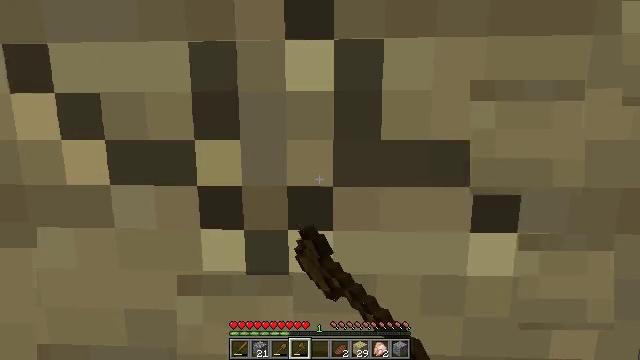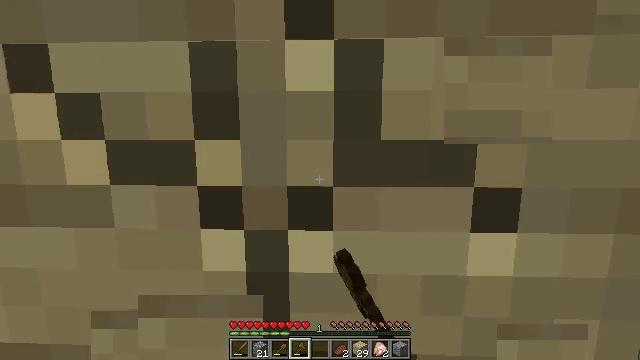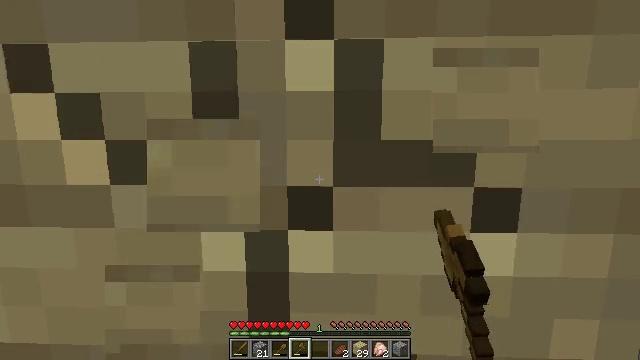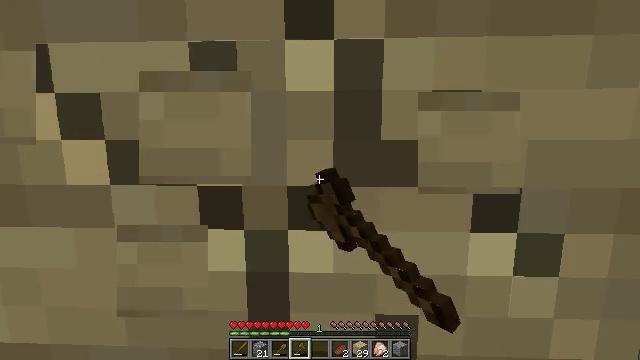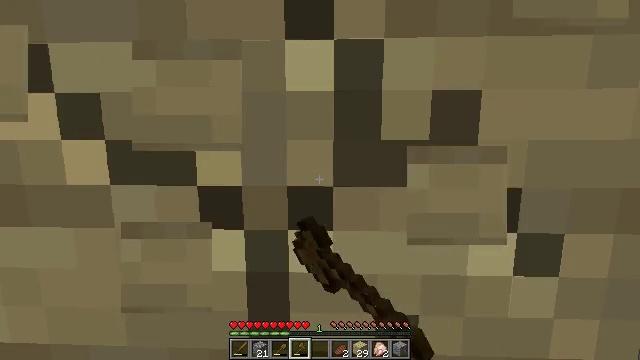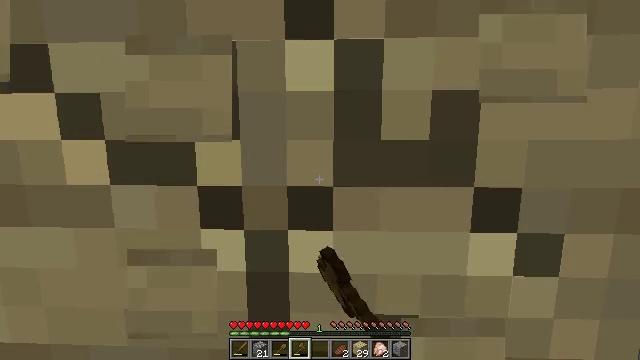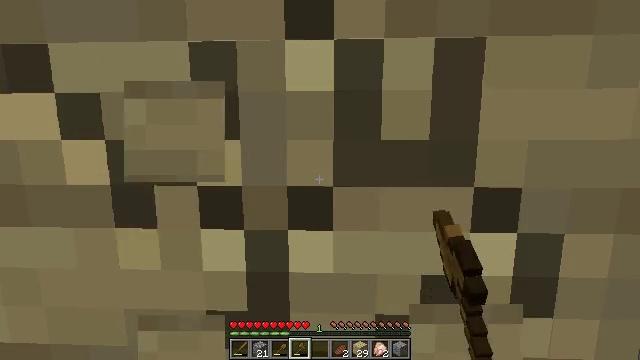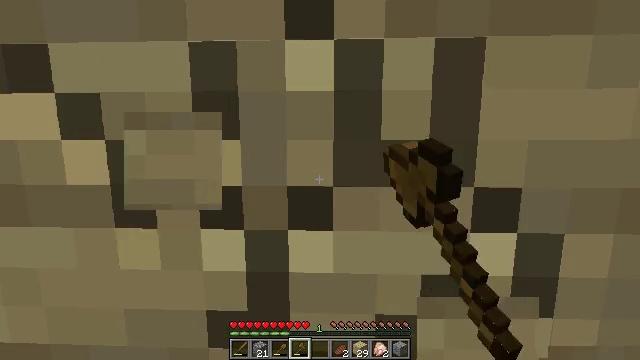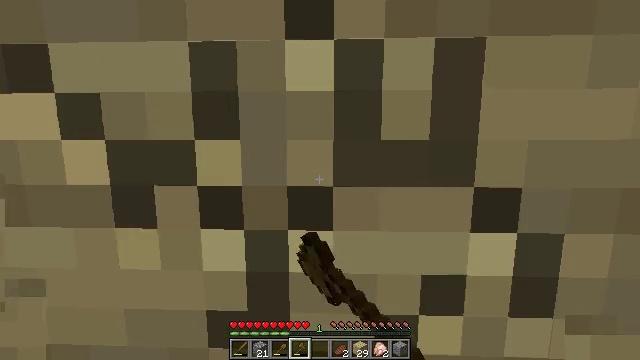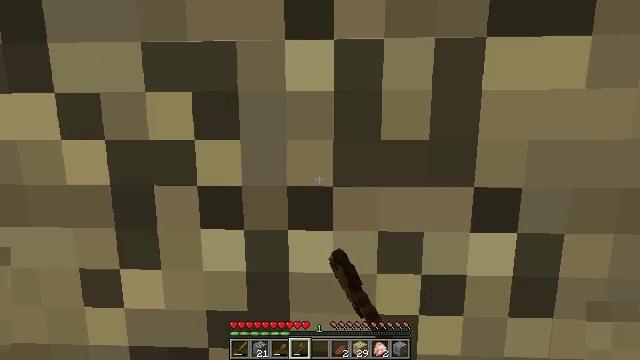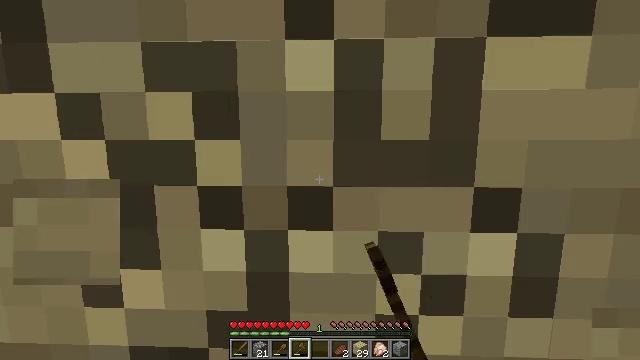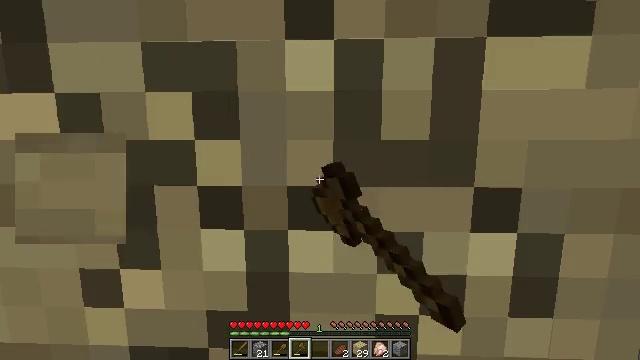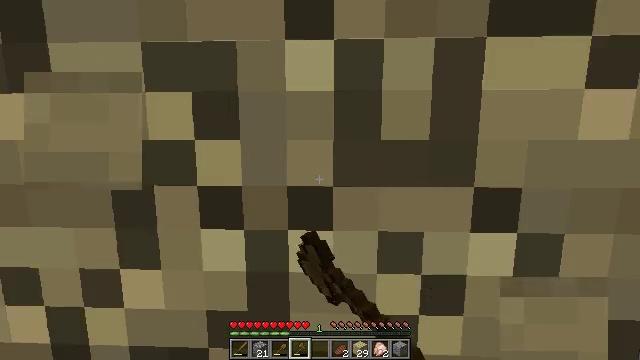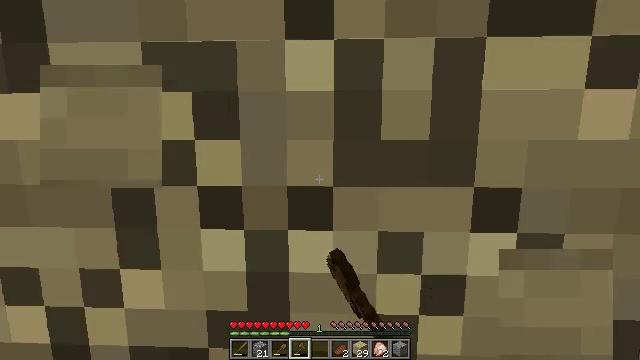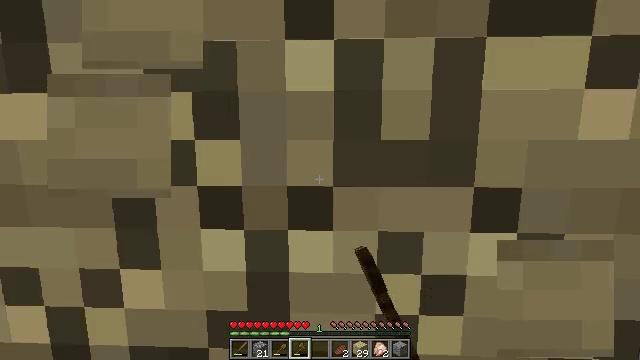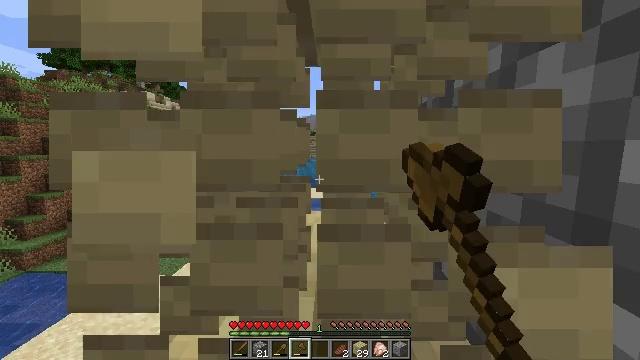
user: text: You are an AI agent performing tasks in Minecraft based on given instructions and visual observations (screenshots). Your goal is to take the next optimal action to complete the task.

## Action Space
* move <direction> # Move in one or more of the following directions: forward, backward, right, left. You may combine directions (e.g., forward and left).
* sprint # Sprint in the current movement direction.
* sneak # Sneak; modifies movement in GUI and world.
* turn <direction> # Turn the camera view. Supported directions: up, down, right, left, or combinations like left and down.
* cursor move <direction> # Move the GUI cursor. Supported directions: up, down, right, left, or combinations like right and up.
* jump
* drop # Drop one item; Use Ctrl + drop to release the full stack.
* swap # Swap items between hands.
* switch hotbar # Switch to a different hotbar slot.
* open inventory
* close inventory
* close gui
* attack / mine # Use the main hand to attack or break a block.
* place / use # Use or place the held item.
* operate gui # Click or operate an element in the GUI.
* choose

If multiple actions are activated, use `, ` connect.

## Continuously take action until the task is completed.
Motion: motion action
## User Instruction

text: Mine the birch planks.
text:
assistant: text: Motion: attack / mine
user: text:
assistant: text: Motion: attack / mine
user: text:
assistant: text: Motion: attack / mine
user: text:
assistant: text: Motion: attack / mine
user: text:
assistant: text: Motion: attack / mine
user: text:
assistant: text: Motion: attack / mine
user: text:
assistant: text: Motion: attack / mine
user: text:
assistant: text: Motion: attack / mine
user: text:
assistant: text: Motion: attack / mine
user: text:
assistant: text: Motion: attack / mine
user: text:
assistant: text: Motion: attack / mine
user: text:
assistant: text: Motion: attack / mine
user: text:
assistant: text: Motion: attack / mine
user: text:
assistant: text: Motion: attack / mine
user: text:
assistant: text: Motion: attack / mine
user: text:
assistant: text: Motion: attack / mine
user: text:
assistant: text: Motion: attack / mine
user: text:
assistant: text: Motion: attack / mine
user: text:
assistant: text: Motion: attack / mine
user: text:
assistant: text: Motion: attack / mine
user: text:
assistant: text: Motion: attack / mine
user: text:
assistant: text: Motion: attack / mine
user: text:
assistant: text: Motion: attack / mine
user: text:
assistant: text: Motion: turn up, attack / mine
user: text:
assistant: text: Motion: turn up, attack / mine
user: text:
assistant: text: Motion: turn up, attack / mine
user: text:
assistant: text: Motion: turn up, attack / mine
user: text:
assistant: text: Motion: turn up, attack / mine
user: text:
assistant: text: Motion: turn up, attack / mine
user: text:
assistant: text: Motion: turn up, attack / mine